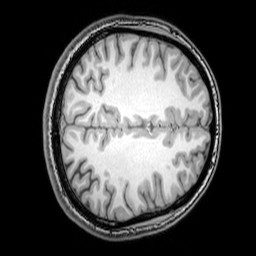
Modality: T1w
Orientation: axial
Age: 22
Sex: female
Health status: healthy
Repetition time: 0.081 s
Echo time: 0.037 s